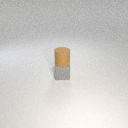
small gray rubber cube below small brown rubber cylinder